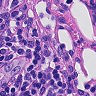
Metastatic tissue present: no